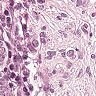
Metastatic tissue present: yes